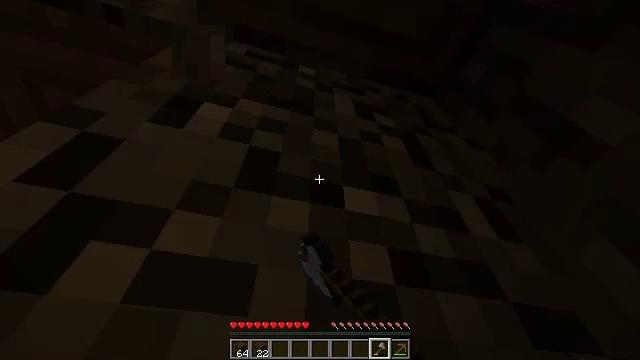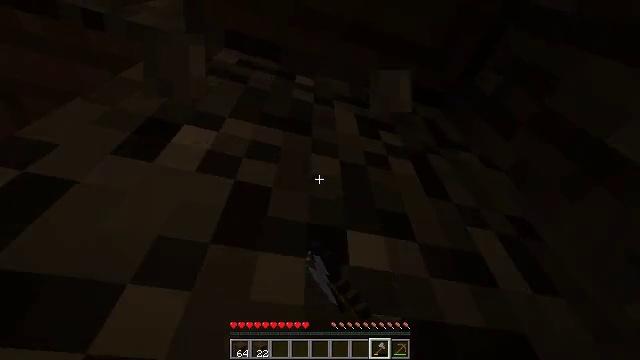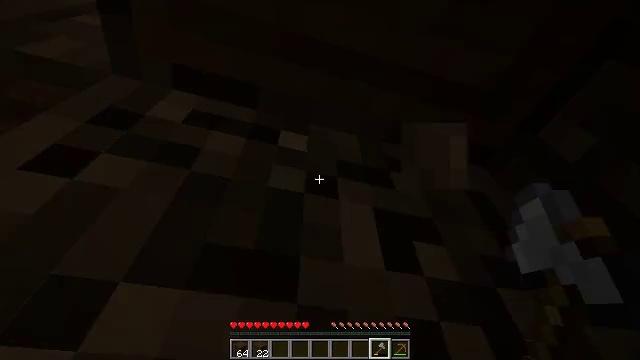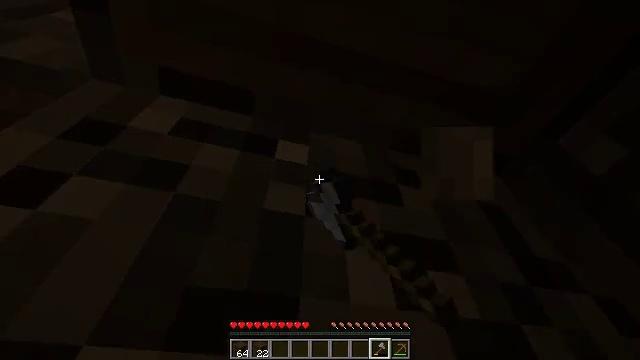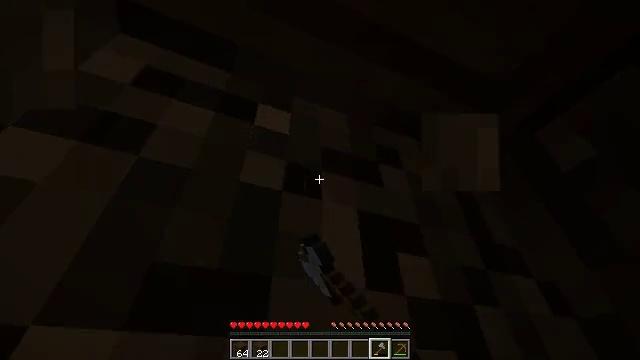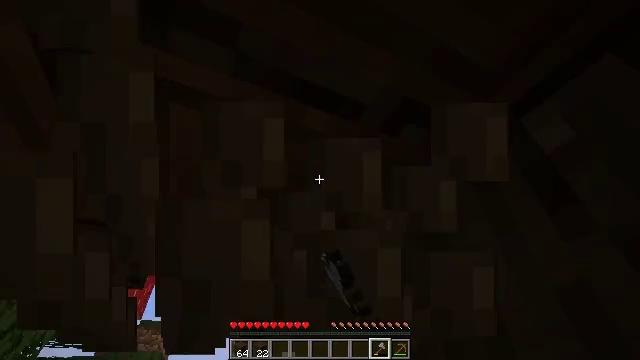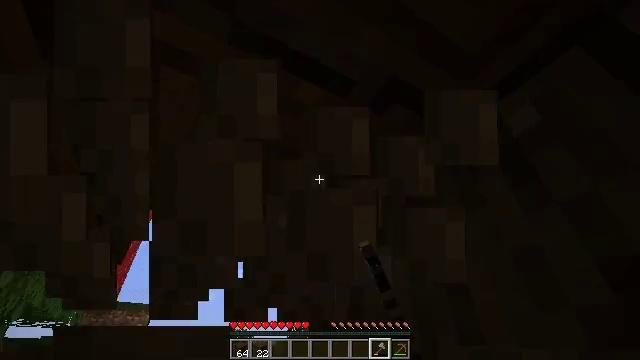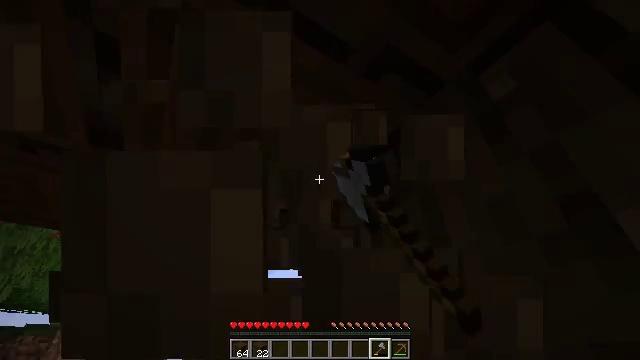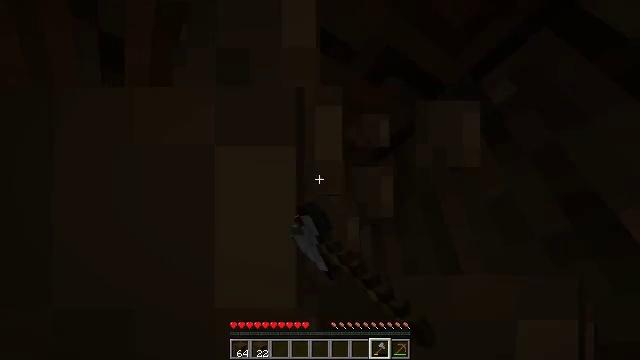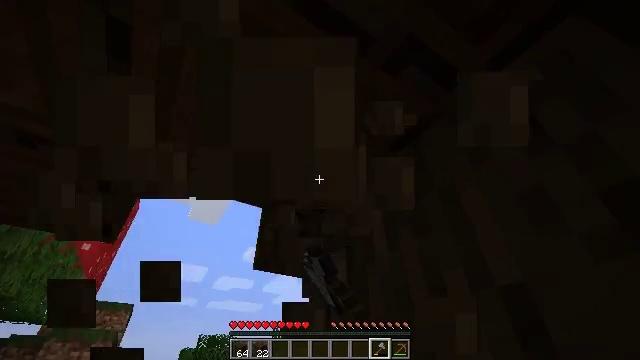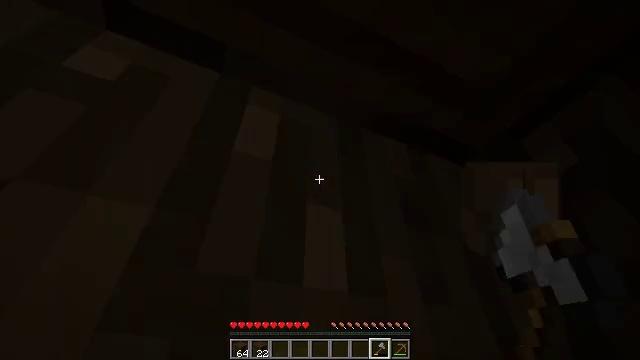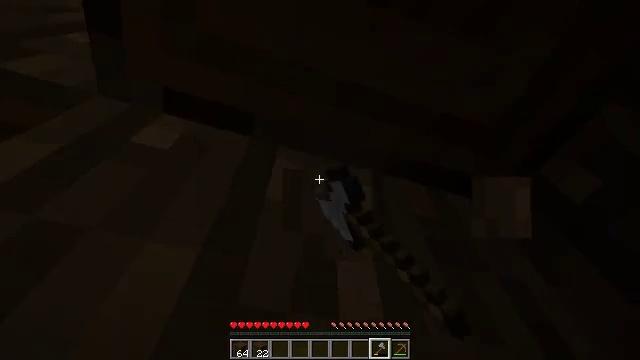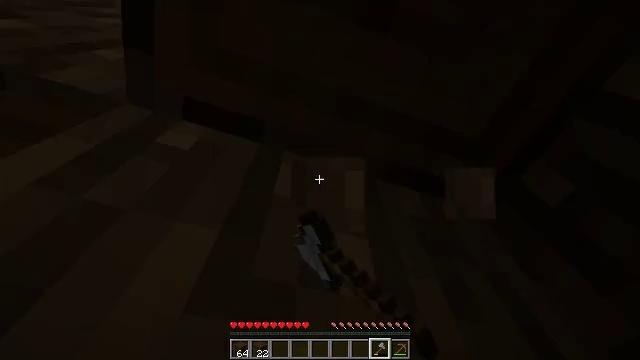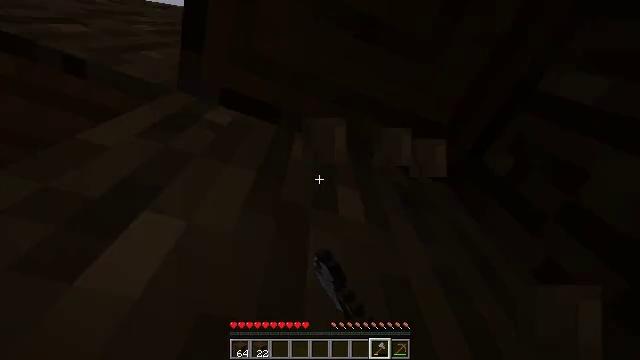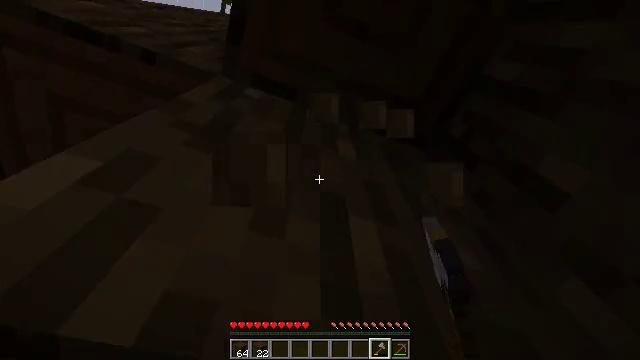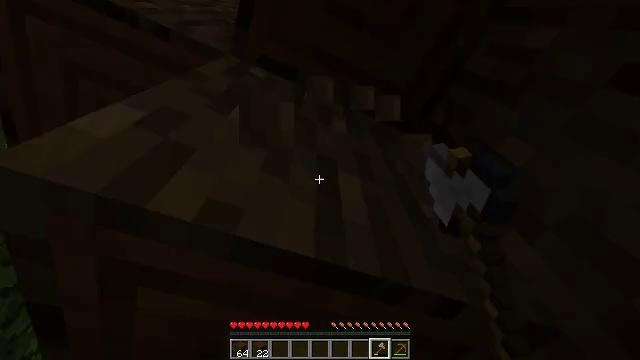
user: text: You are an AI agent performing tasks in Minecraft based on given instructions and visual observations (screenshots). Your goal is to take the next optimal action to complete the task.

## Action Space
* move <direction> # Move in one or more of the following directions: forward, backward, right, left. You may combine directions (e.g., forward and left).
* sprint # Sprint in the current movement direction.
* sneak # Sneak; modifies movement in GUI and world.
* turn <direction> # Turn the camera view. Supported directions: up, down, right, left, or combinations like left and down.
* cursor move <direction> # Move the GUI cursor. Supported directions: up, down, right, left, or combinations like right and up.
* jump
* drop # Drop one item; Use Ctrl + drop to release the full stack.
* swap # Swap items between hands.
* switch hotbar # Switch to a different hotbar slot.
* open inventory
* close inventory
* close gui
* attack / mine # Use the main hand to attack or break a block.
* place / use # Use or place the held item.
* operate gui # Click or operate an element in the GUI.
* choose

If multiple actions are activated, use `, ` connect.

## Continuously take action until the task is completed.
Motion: motion action
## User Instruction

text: Break the dark oak log in the forest.
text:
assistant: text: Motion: move forward, sneak, attack / mine, jump
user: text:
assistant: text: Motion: move forward and move left, sneak, attack / mine, jump
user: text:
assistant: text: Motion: move forward and move left, sneak, turn down, attack / mine, jump
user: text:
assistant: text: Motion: move forward and move left, sneak, turn right and down, attack / mine, jump
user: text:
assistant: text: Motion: move forward and move left, sneak, turn right and down, attack / mine, jump
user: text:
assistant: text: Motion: move forward and move left, sneak, turn right and down, attack / mine, jump
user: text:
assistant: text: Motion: move forward and move left, sneak, turn right, attack / mine, jump
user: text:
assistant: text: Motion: move forward and move left, sneak, turn up, attack / mine
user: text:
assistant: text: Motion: move forward and move left, sneak, attack / mine
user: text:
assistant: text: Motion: move forward and move left, sneak, turn up, attack / mine
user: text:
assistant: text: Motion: move forward and move left, sneak, turn left and up, attack / mine
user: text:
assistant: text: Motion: move left, sneak, turn right and up, attack / mine
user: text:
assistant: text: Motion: sneak, turn right and up, attack / mine
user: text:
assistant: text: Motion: move forward and move left, sneak, attack / mine
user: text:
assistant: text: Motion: move forward and move left, sneak, turn right and down, attack / mine
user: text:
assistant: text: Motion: move forward and move left, sneak, turn right and down, attack / mine, jump
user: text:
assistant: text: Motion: move forward and move left, sneak, turn right, attack / mine, jump
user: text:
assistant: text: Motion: move forward and move left, sneak, turn right and down, attack / mine, jump
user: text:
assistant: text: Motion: move forward and move left, sneak, turn right, attack / mine
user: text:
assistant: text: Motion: move forward and move left, sneak, turn right and up, attack / mine
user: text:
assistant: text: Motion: move forward and move left, sneak, turn right and up, attack / mine
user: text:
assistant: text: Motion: move forward and move left, sneak, turn right and up, attack / mine
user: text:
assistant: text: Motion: move forward and move left, sneak, attack / mine
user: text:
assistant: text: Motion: move forward and move left, sneak, attack / mine
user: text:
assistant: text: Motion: move forward and move left, sneak, attack / mine
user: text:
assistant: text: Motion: move left, sneak, turn left and down, attack / mine
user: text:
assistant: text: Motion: sneak, turn left and down, attack / mine
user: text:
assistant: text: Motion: sneak, turn left and down, attack / mine
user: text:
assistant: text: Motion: sneak, turn left and down, attack / mine
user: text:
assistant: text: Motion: sneak, attack / mine